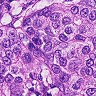
Metastatic tissue present: yes